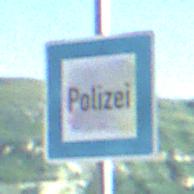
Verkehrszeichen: Polizei
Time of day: Night
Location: Outdoor (Nature)
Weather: PartlyCloudy
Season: NotSpecified
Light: Natural